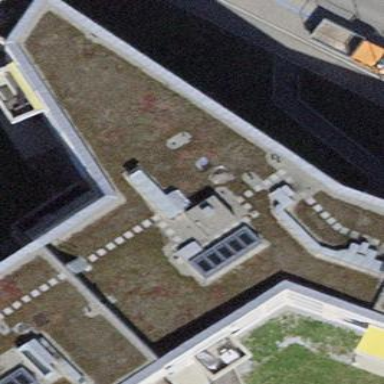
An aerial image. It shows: Flat-roofed apartment building.